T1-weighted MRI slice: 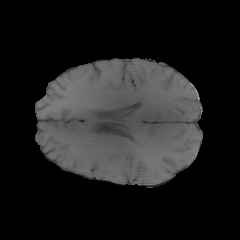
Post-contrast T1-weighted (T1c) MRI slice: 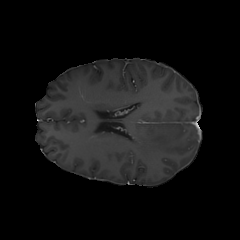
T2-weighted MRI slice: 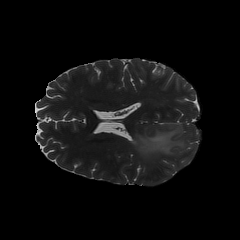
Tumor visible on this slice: yes